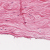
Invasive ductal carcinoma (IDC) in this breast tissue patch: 0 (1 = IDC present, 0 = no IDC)